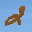
Label: 2